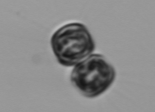
Label: Thalassiosira